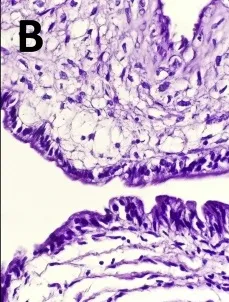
The single layer of the ciliated columnar epithelium without atypia.
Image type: pathology (h&e)